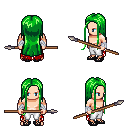
a pixel art fantasy rpg character, male body template, human, light skin, red tattered cape, white pants, green extra-long hairstyle, white cloth bandages, ghillies, spear, four views (front, back, left, right), 2x2 character sprite sheet, small pixel art, hard edges, no anti-aliasing